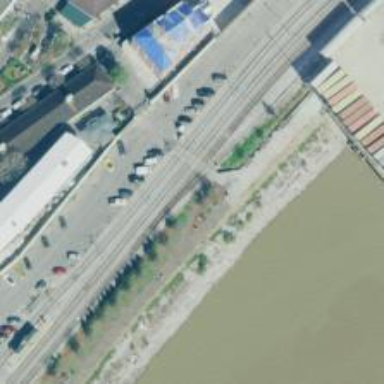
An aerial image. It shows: Crossing for the railway.